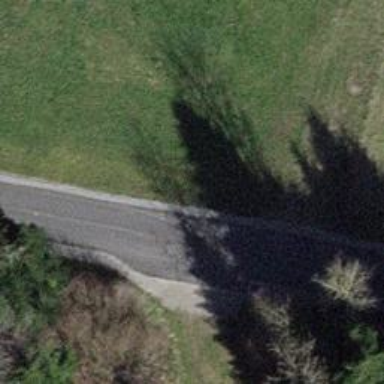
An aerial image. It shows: Unclassified road with asphalt surface.